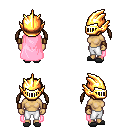
a pixel art fantasy rpg character, female body template, human, tanned skin, pink cape, white pants, blonde twin-tailed hairstyle, gold helm, leather bracers, gray slippers, four views (front, back, left, right), 2x2 character sprite sheet, small pixel art, hard edges, no anti-aliasing